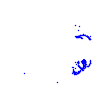
Particle: electron